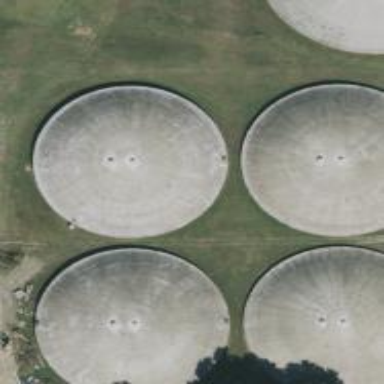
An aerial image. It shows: Storage tank building.